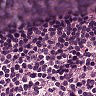
Metastatic tissue present: no